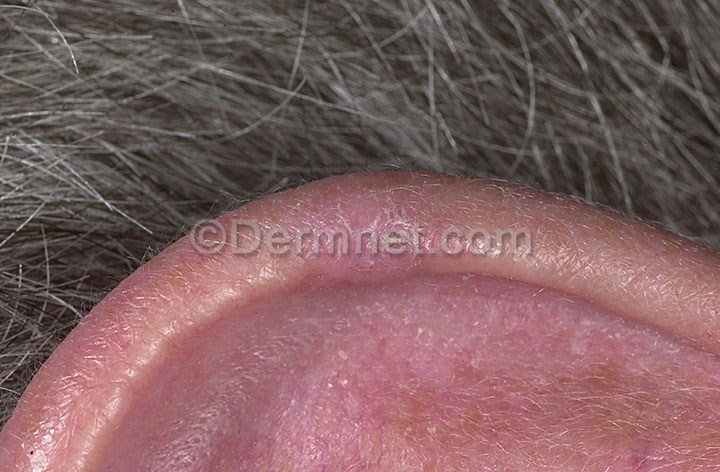
Disease: Seborrheic Keratoses and other Benign Tumors